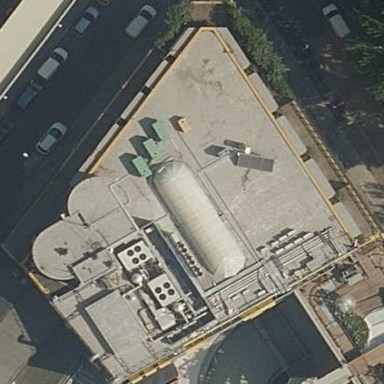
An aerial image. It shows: Office building with flat roof.